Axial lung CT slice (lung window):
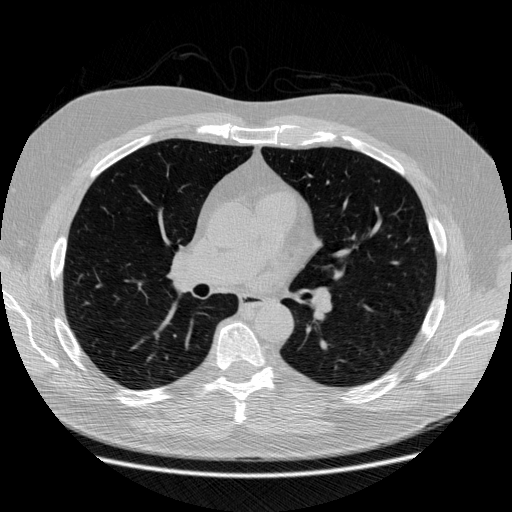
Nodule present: no